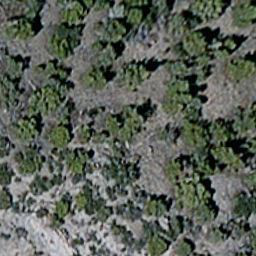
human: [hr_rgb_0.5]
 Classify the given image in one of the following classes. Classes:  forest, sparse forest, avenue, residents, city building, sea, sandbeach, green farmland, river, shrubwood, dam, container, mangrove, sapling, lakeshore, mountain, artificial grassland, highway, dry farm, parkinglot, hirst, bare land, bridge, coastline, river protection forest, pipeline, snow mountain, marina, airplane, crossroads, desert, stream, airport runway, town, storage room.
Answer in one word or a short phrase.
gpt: sparse forest